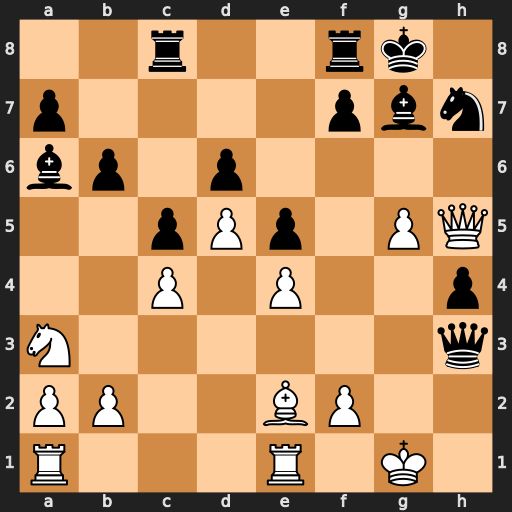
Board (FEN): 2r2rk1/p4pbn/bp1p4/2pPp1PQ/2P1P2p/N6q/PP2BP2/R3R1K1
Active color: w
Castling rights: -
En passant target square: -
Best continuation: Bg4 Qxg4+ Qxg4